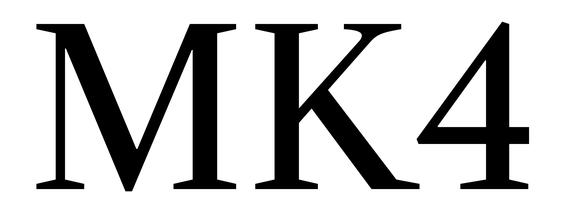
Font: LibreCaslonText_Regular